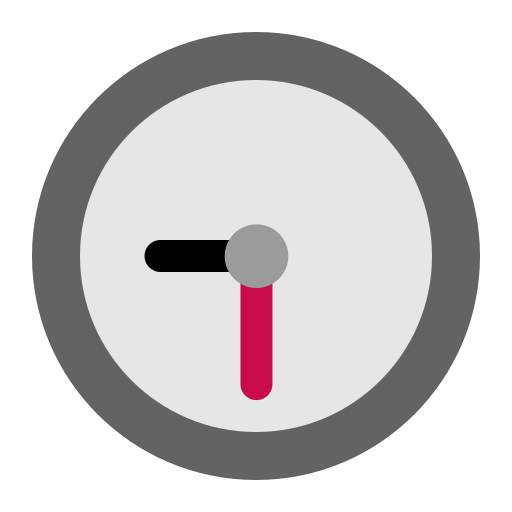
nine thirty flat